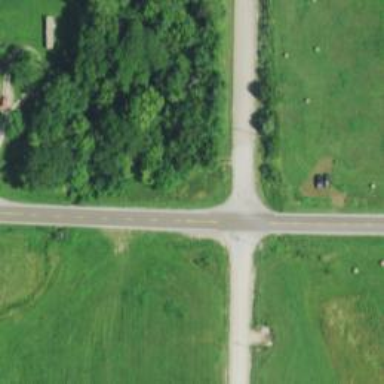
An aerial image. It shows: Stop road.